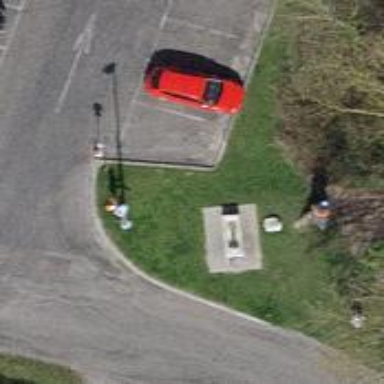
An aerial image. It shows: Fountain.